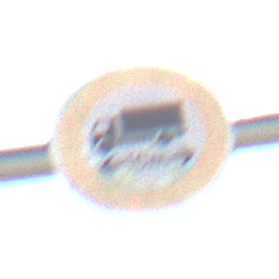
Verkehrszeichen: TatsaechlicheLaenge
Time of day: Midday
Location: Outdoor (Nature)
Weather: Clear
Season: Summer
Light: Natural